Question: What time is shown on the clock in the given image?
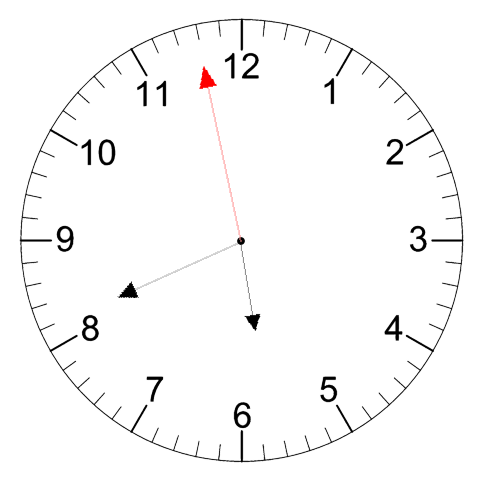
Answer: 05:40:58